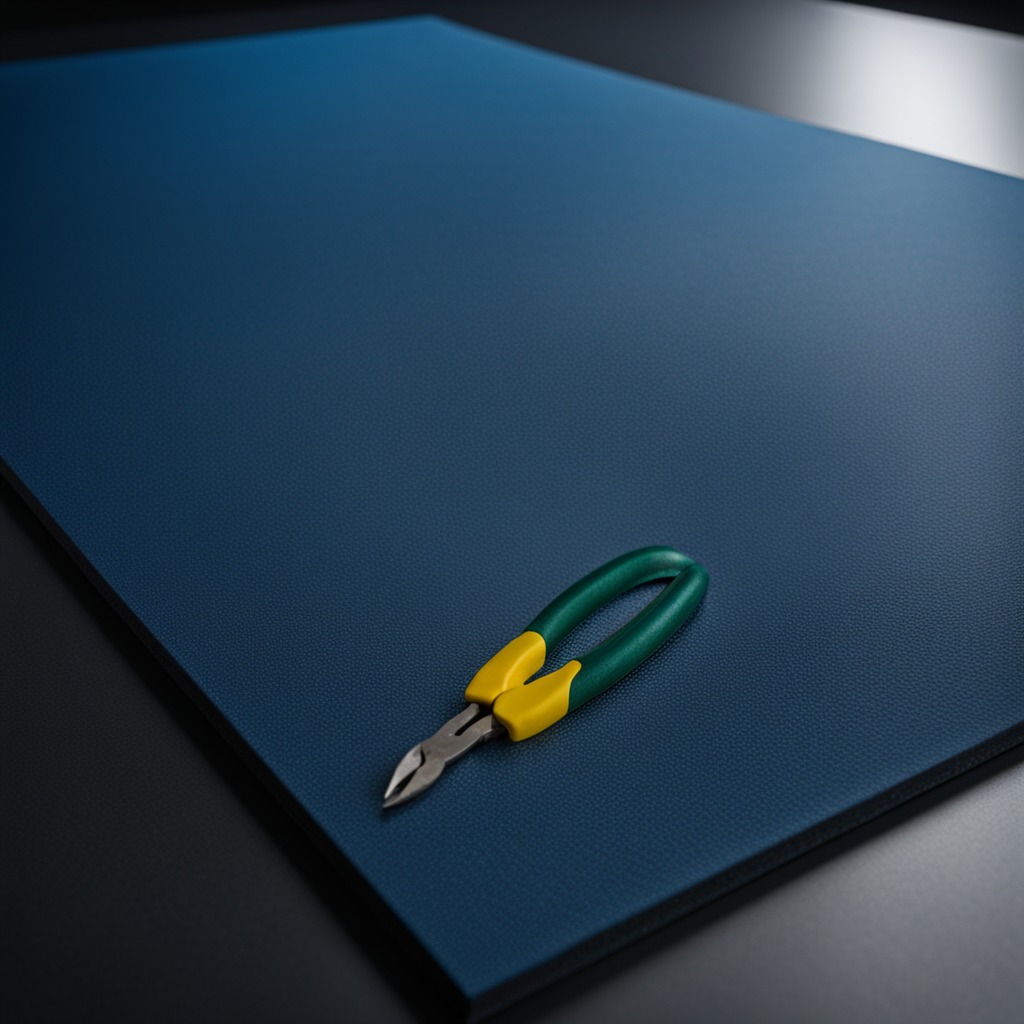
A plier is lying on a clean granite tabletop inside a workshop at night dim ambient light soft shadows worn but beneath the mat.